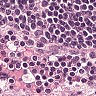
Metastatic tissue present: no